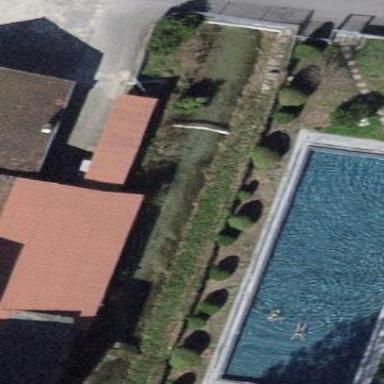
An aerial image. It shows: Swimming pool located in leisure land.